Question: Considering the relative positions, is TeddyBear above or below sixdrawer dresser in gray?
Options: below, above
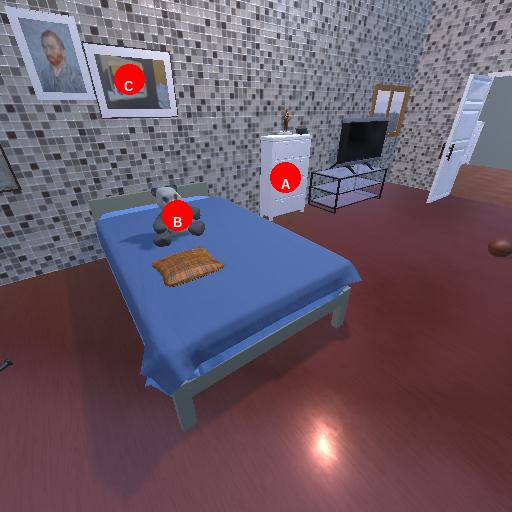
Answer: below